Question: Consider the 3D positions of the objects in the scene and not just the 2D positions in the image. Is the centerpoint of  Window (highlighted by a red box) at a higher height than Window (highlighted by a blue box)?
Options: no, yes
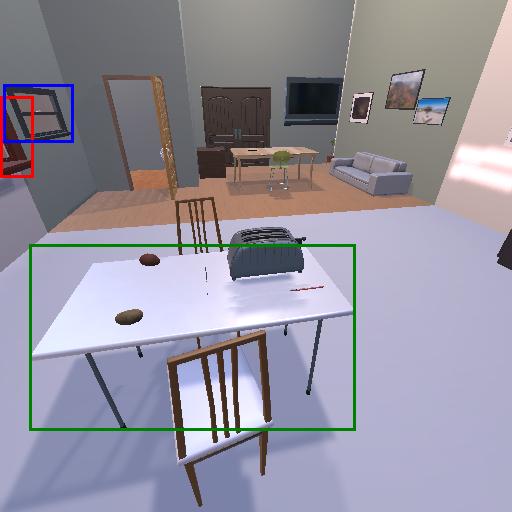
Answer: no